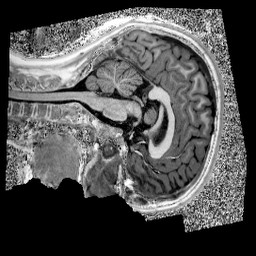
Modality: UNIT1
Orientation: sagittal
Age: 12
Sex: female
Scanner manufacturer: siemens
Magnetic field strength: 3 T
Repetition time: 4 s
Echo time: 0.00303 s